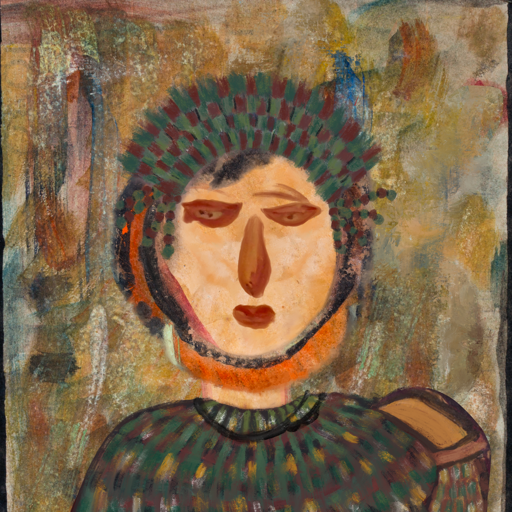
Background: Pipe, Head And Neck Front: Childish, Face Front: Pious_Lady, Bust: After_Raid, Hair Front: Childish, Head Accessory: After_Raid_Crown, Second Necklace: Blank, Necklace: Orphan, Baby: Blank